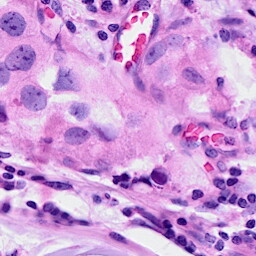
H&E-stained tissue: Breast